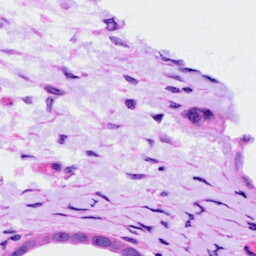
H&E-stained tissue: Ovarian